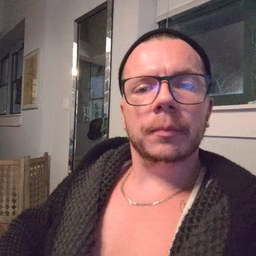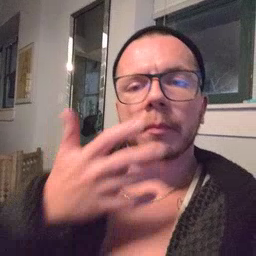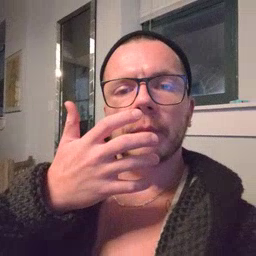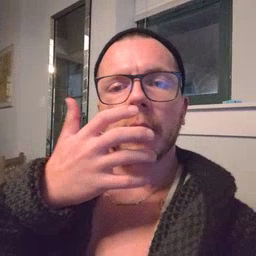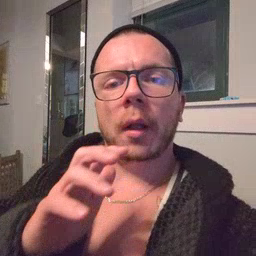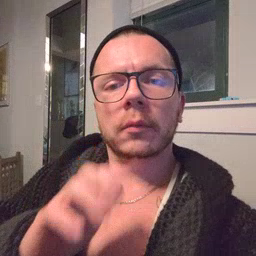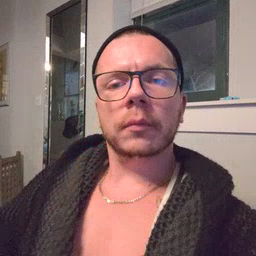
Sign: hot